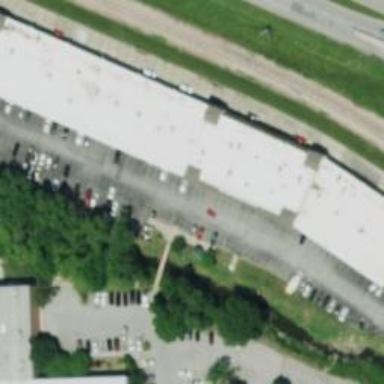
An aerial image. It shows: Retail building.